Question: My app loads tiles(buttons) into each longlistselector. So no individual buttons are coded. I am trying to add a border and corner radius, but it is not working out well at all. The border is added with the curves in it but the actual tile is not curved. Is there a way to round the corners of the actual tile and add a border to it correctly?

'''
<DataTemplate x:Key="SoundTileDataTemplate">
<StackPanel>
<Grid Background="{StaticResource PhoneAccentBrush}"
Margin="0,5,6,0" Height="56" Width="400"
toolkit:TiltEffect.IsTiltEnabled="True">
<Border BorderBrush="white" BorderThickness="3" CornerRadius="15,15,15,15" />
<TextBlock Text="{Binding Title}" FontSize="19" TextWrapping="Wrap" Width="140" FontFamily="Tahoma" />
<Image Source="/Assets/tiles/soundwave1.png" Width="30" VerticalAlignment="Bottom" HorizontalAlignment="Right" Margin="0,0,6,6" Visibility="{Binding Status, Converter={StaticResource DownloadStatusToIconVisibilityConverter}}" />
<ProgressBar Height="12" VerticalAlignment="Bottom" Padding="0" Margin="0" Foreground="{StaticResource PhoneForegroundBrush}" Value="{Binding DownloadProgress}" Visibility="{Binding Status, Converter={StaticResource DownloadStatusToProgressBarVisibilityConverter}}"/>
</Grid>
</StackPanel>
</DataTemplate>
'''
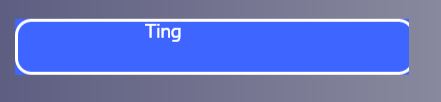
Answer: your grid is setting the background color but is not shaped like the border. Remove this.
'''
<Grid Background="{StaticResource PhoneAccentBrush}"
'''
Set the border background color.
'''
<Border BorderBrush="white"
BorderThickness="3"
CornerRadius="15,15,15,15"
Background="{StaticResource PhoneAccentBrush}"></Border>
'''